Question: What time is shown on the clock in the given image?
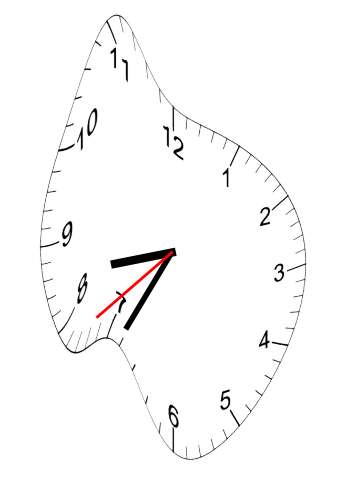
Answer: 08:34:38